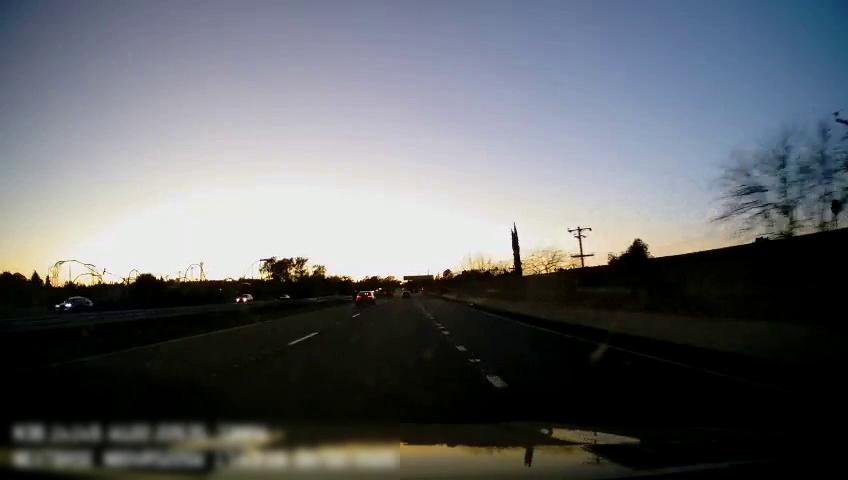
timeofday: Dusk/Dawn/Twilight
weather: Sunny
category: Drivable Space
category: Vehicles | Car
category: Vehicles | Car
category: Vehicles | Car
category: Vehicles | Car
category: Vehicles | Car
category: Lanes | Alternate Lane
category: Lanes | Alternate Lane
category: Lanes | Alternate Lane
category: Lanes | Alternate Lane
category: Traffic | Signs